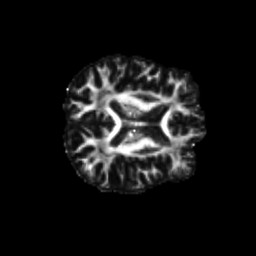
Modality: FA
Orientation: axial
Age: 31
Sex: male
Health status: healthy
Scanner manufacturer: siemens
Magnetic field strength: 3 T
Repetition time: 8.6 s
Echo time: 0.095 s